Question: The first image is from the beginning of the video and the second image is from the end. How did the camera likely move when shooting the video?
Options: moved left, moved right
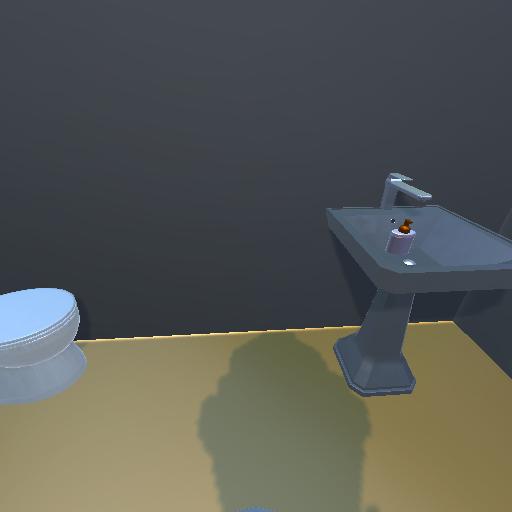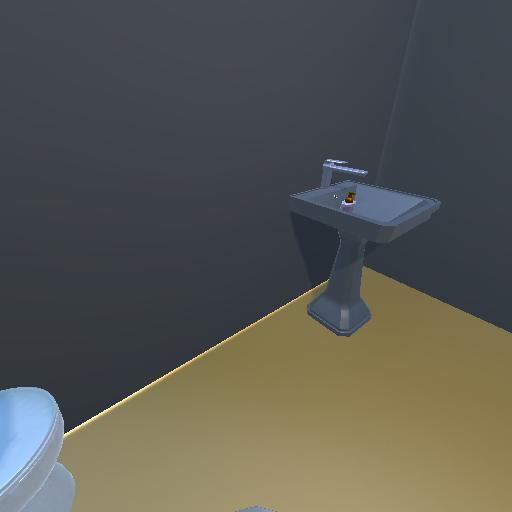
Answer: moved left